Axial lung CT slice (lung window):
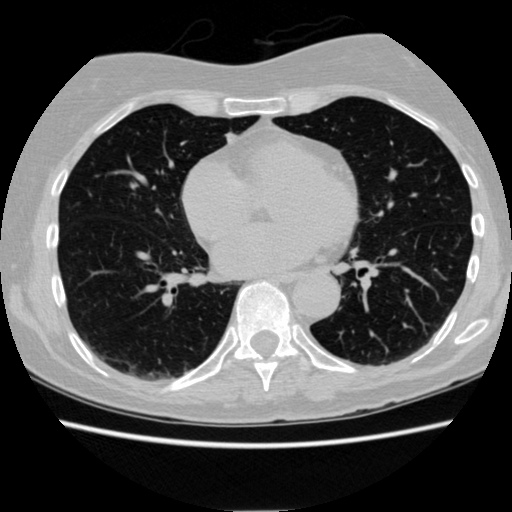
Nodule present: no